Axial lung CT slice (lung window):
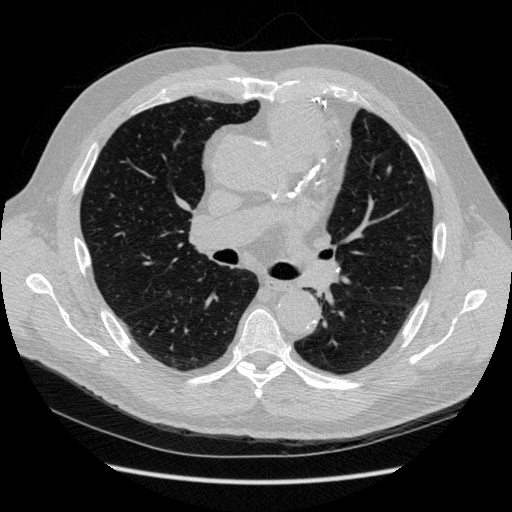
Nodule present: no